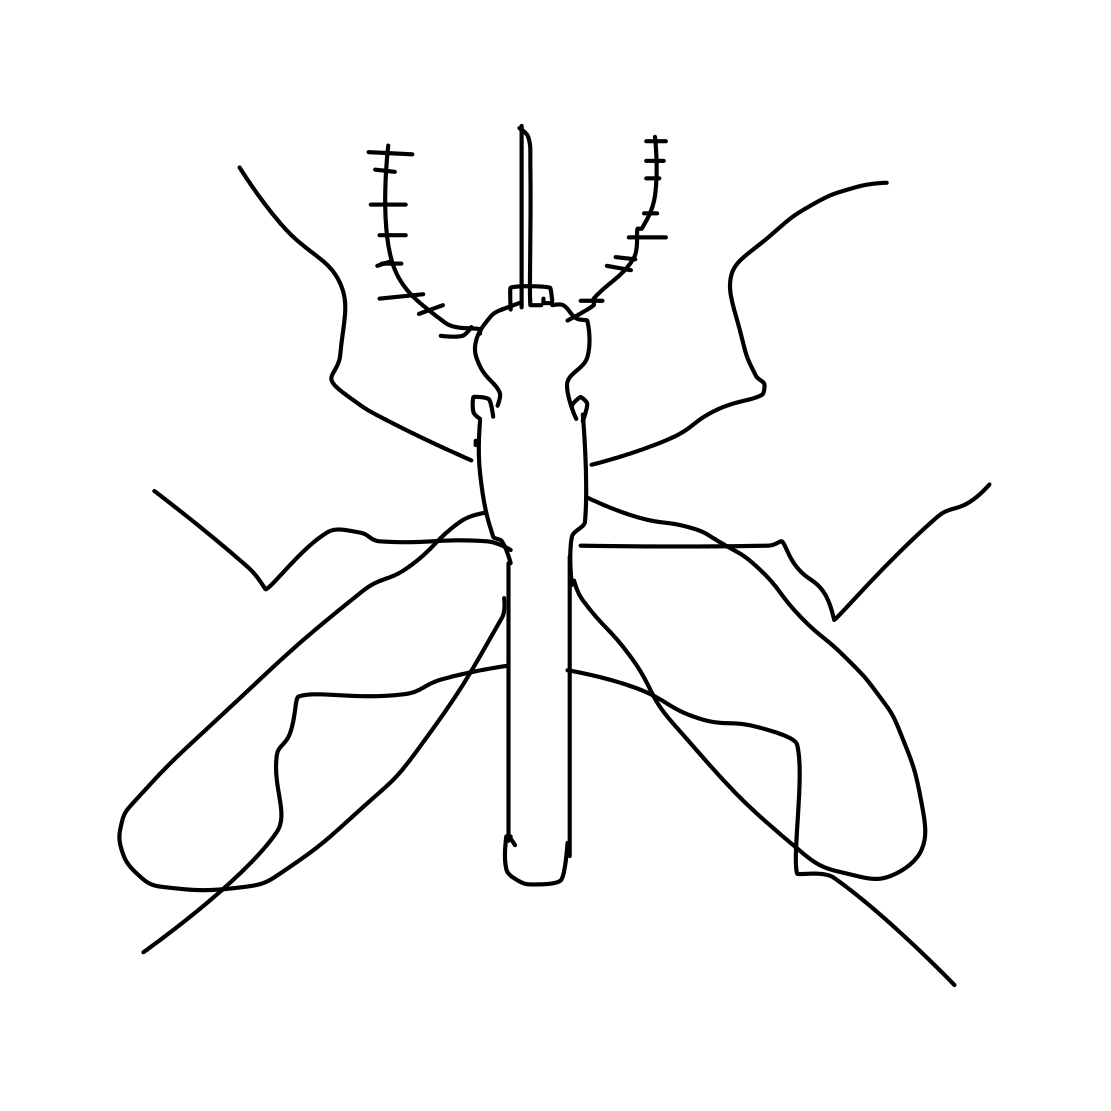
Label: mosquito